Field crop: maize
Growth stage: 2
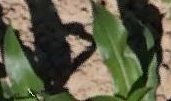
Species: maize